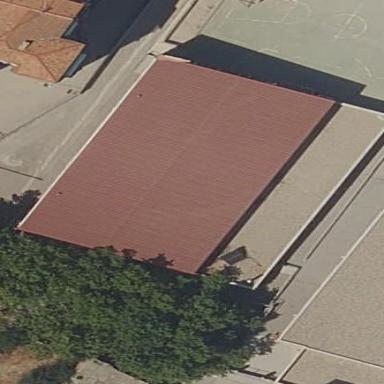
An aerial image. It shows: School building.